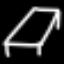
Label: bed